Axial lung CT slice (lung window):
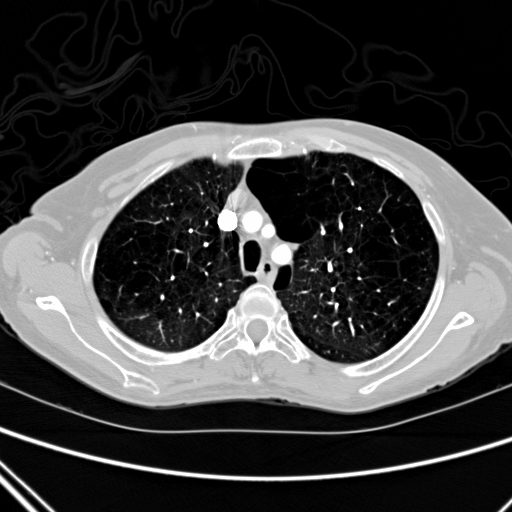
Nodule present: no